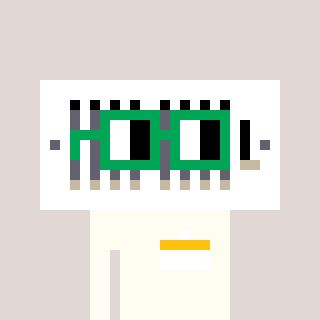
a pixel art character with square green glasses, a vent-shaped head and a grayscale-colored body on a warm background